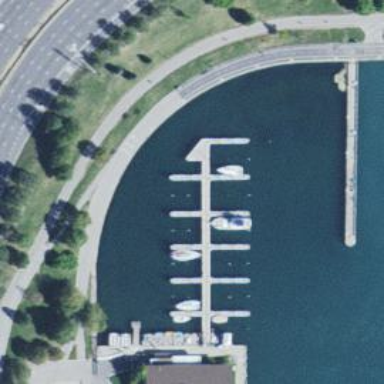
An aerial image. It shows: Man-made pier.